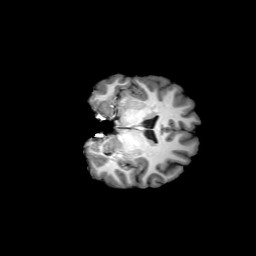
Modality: T1w
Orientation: coronal
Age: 21
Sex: female
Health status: ill